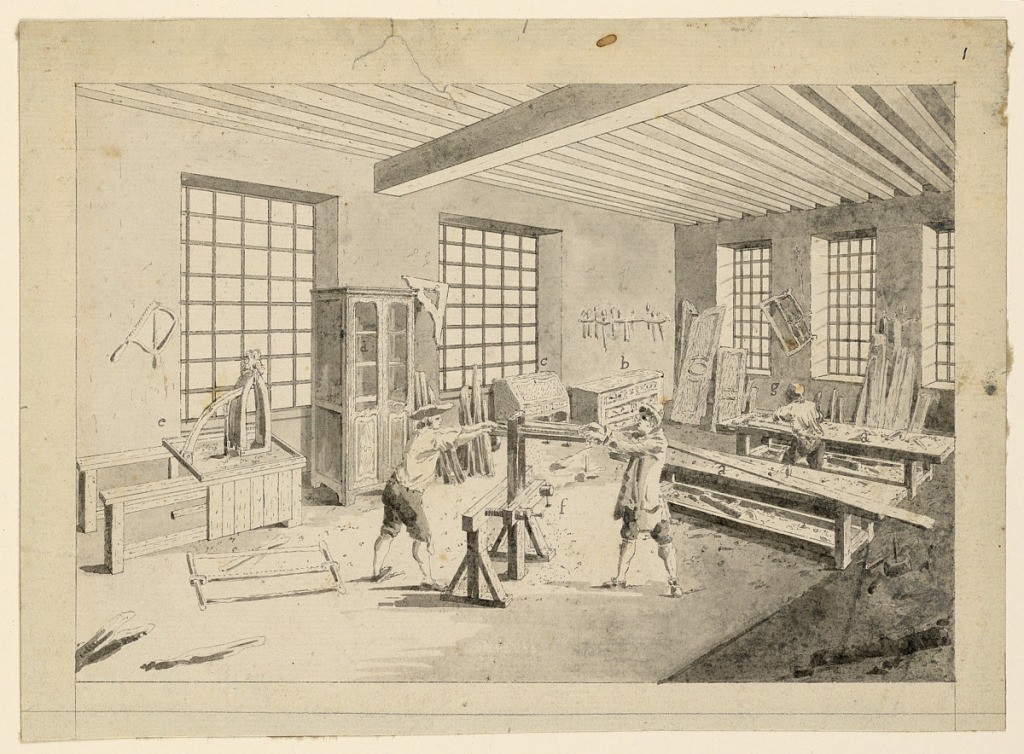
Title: A cabinet-maker's workshop from Diderot's Encyclopedie
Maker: J.R. Lucotte, French, 1733 – 1784
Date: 1755
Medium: Pen and ink, brush and watercolor, graphite on paper
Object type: Drawing
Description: Paper margins. ''1'' written in ink, top right. Engraved in the same direction but with slight alterations, especially showing less of the corners, by de Fehrt; compare: Recueil des planches sur les sciences etc. vol. 4. (1765), plate 1.